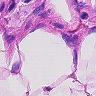
Metastatic tissue present: no